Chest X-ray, PA view. Patient: 50 years old, sex M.
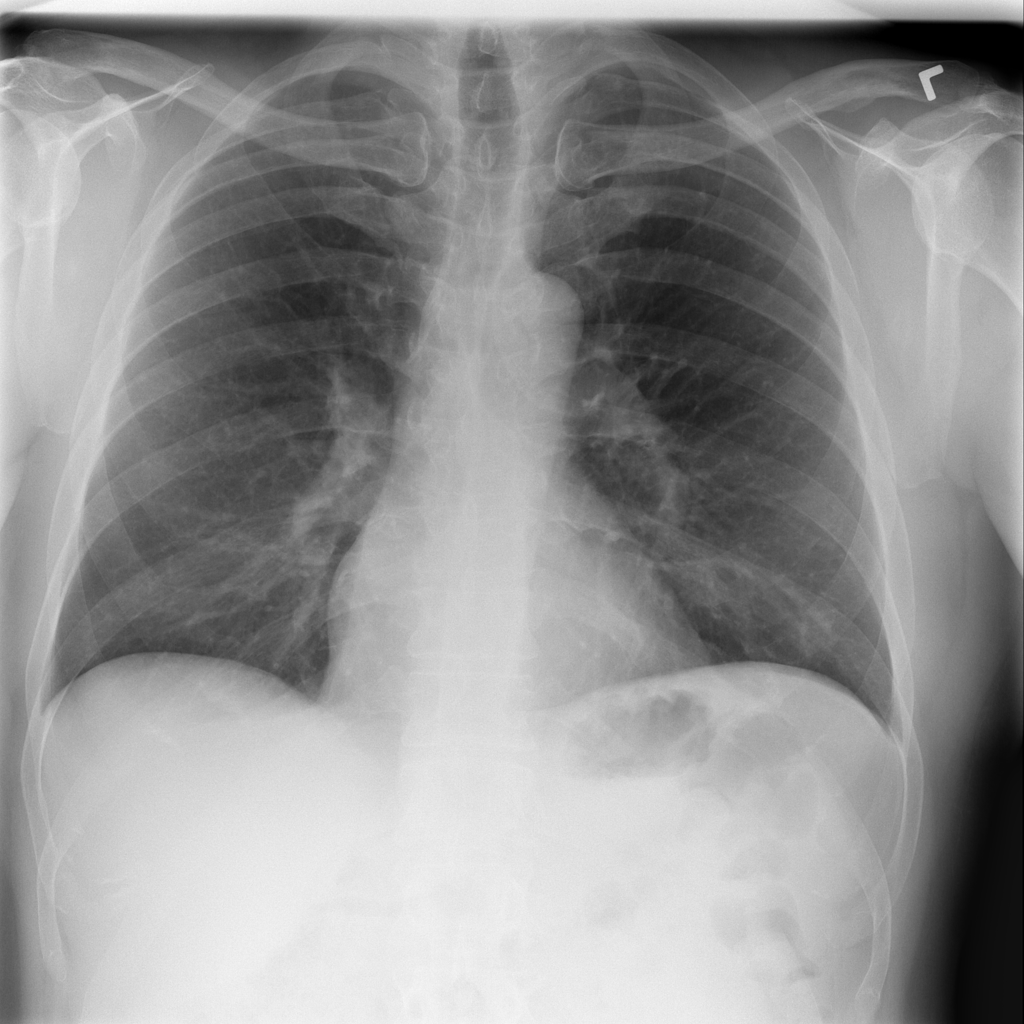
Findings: No Finding